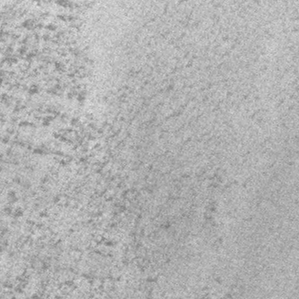
Label: frost